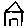
Label: house